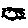
Label: moon